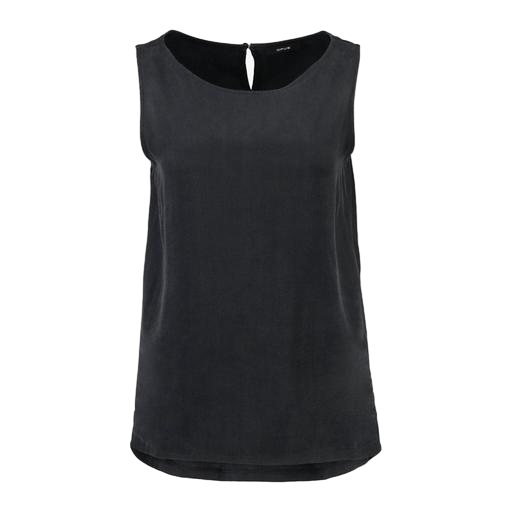
black sleeveless high-low top only macy, black curved hem tank top, black sleeveless shirt, white background